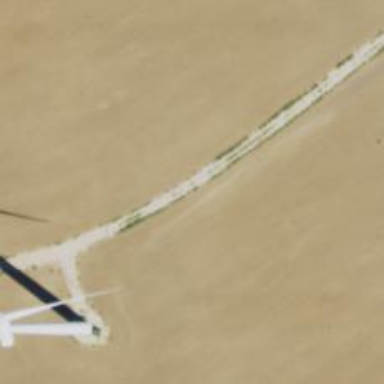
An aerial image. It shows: Road designated for service vehicles specifically for accessing wind farm.